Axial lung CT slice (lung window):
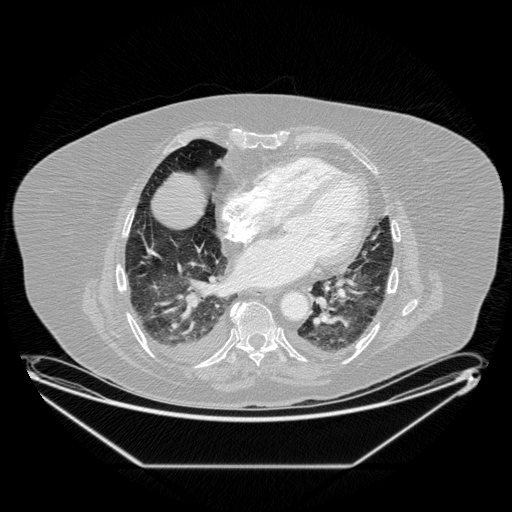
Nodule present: no